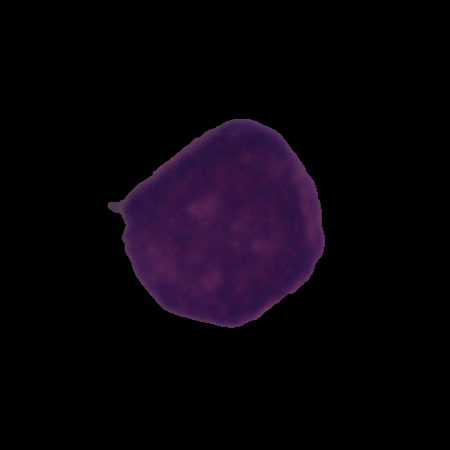
Label: cancer